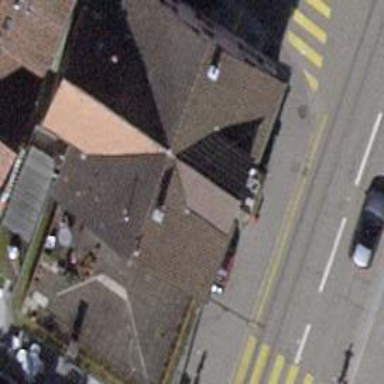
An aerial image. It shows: Restaurant.